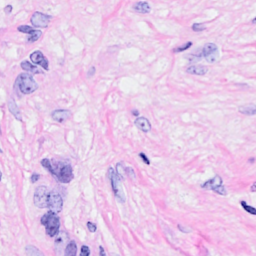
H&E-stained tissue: Breast